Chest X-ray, PA view. Patient: 51 years old, sex M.
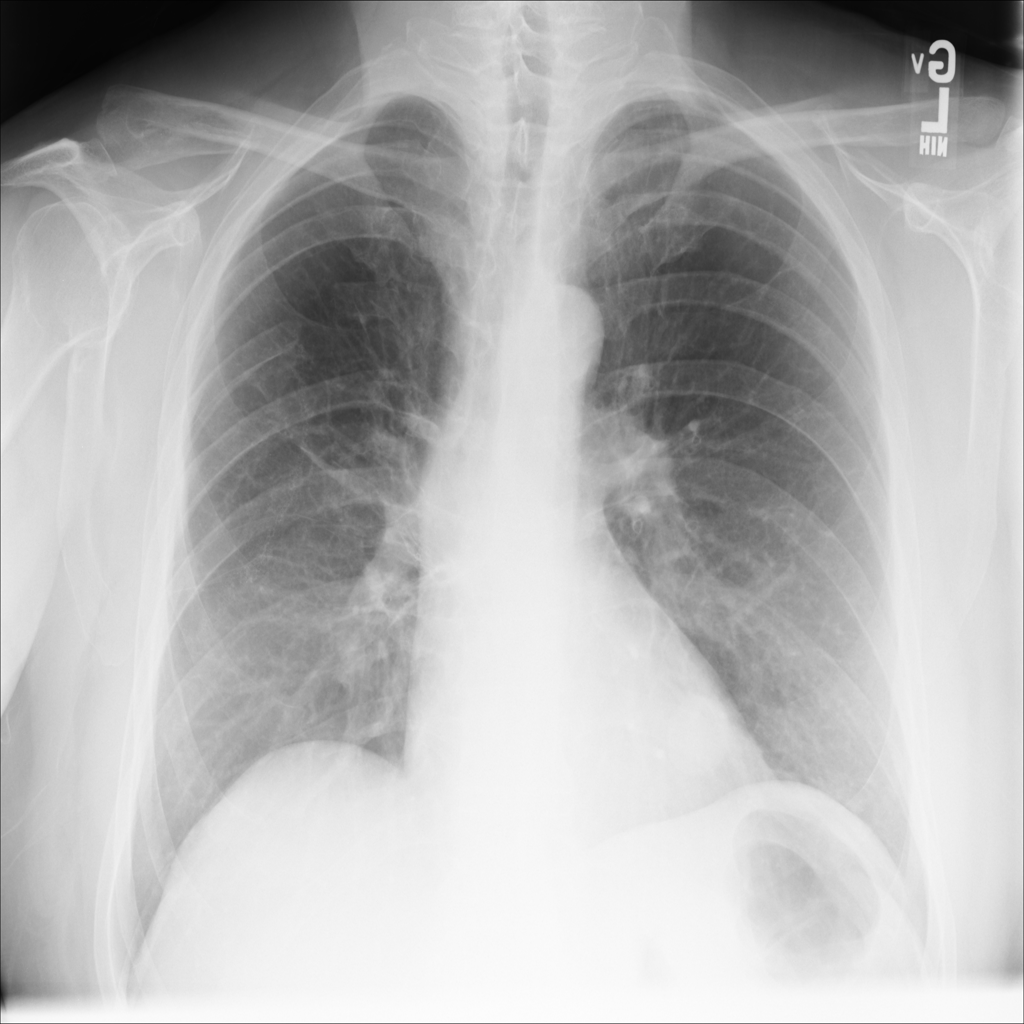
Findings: Mass